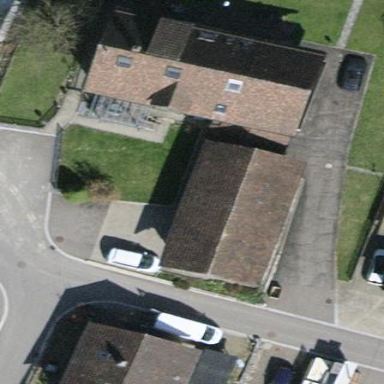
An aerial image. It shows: Building with tile roof.